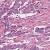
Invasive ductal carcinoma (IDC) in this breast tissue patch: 1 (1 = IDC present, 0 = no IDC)